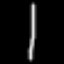
Label: line